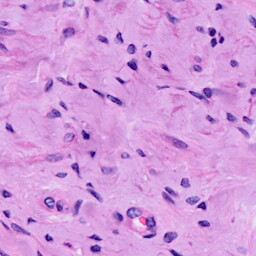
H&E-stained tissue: Cervix